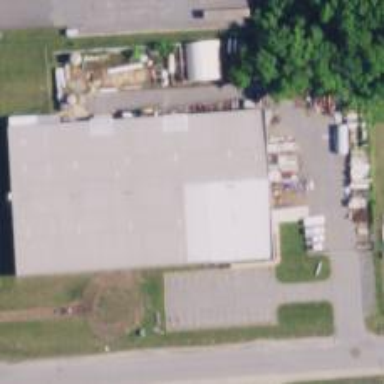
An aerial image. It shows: Commercial building.